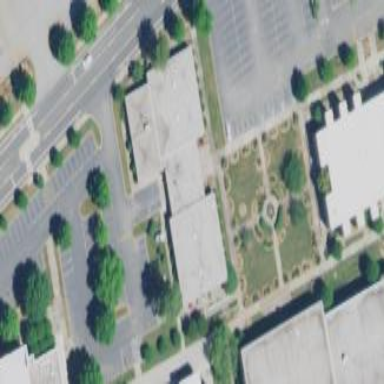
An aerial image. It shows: College building.